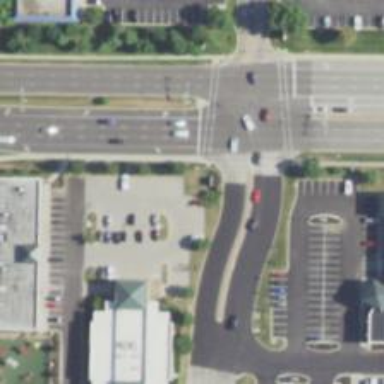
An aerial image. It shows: Solid stop line on the road.